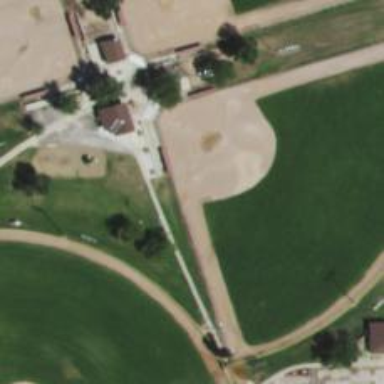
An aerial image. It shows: Baseball pitch for leisure and sports activities.